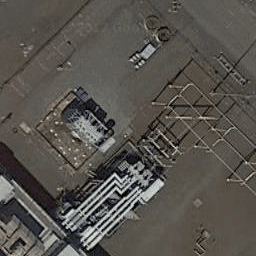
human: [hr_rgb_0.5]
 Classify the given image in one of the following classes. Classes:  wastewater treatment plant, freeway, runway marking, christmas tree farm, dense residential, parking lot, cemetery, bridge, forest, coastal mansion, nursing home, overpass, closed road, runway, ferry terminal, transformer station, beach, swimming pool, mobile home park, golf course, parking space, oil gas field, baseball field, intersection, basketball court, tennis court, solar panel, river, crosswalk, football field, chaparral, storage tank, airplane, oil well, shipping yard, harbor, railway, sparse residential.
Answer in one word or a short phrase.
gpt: transformer station